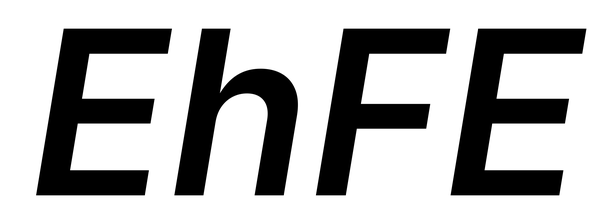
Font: Inter-Italic_SemiBold_Italic